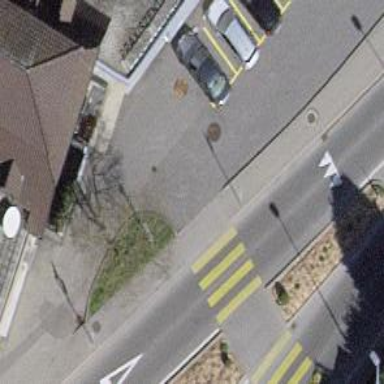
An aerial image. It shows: Footway surfaced with paving stones.